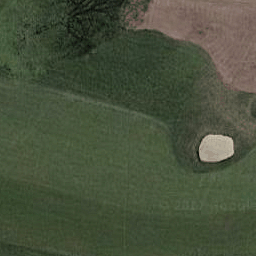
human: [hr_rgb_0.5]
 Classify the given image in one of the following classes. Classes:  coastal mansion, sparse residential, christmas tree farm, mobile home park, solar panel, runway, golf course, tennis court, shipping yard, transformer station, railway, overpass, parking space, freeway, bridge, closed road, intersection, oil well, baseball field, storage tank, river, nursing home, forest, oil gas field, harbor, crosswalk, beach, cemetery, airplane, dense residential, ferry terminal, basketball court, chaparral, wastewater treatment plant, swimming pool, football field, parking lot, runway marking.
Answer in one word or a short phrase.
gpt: golf course